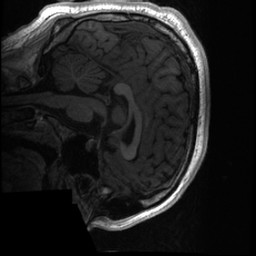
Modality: T1w
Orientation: sagittal